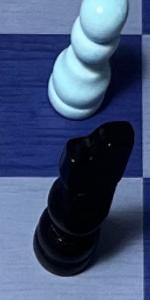
Label: Knight_Black